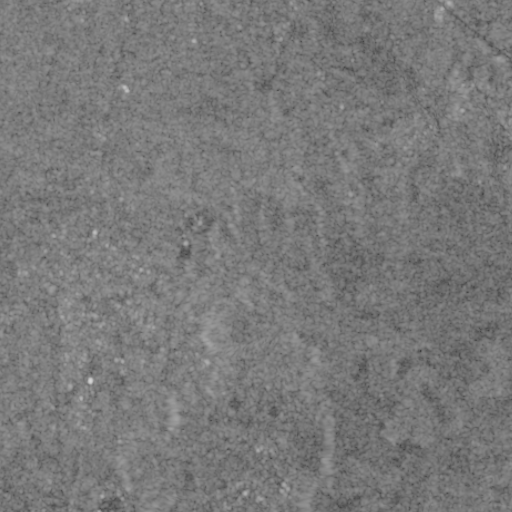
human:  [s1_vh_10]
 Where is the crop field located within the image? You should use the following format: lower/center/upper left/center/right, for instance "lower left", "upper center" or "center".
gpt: The crop field is located in the upper left of the image.
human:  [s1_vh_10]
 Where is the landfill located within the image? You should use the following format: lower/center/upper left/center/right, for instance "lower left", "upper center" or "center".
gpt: The landfill is located in the upper right of the image.
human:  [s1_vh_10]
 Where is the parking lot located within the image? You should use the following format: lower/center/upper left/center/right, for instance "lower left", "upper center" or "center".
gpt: The parking lot is located in the lower center of the image.
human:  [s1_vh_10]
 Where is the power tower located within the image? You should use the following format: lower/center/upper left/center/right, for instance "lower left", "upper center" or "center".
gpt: The power tower is located in the lower left of the image.
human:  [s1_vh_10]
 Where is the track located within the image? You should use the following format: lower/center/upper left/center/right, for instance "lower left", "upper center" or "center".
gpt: The track is located in the lower left of the image.
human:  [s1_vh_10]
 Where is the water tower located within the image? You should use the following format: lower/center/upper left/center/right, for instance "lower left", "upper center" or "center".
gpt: The water tower is located in the lower left of the image.
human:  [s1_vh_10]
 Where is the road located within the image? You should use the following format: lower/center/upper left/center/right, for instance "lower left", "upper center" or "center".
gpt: There is no road in the image.

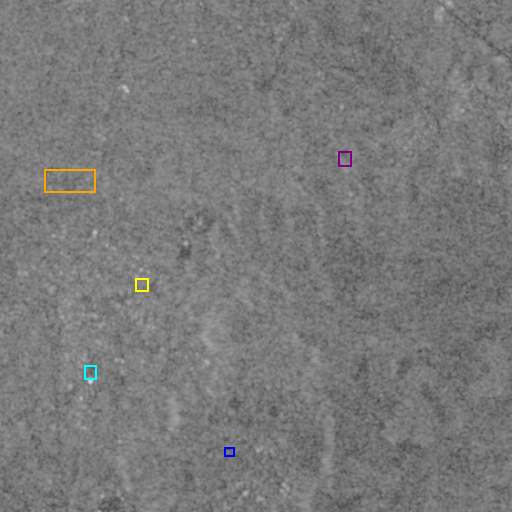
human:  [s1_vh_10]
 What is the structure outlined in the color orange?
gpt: The structure outlined in orange is a crop field.
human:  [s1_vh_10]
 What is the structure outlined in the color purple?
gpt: The structure outlined in purple is a landfill.
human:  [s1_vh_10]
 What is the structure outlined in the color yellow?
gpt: The structure outlined in yellow is a park.
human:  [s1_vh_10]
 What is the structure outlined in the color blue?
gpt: The structure outlined in blue is a parking lot.
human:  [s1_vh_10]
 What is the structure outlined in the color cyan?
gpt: The structure outlined in cyan is a track.
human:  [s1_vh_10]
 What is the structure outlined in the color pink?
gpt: There is no pink outline.